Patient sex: F
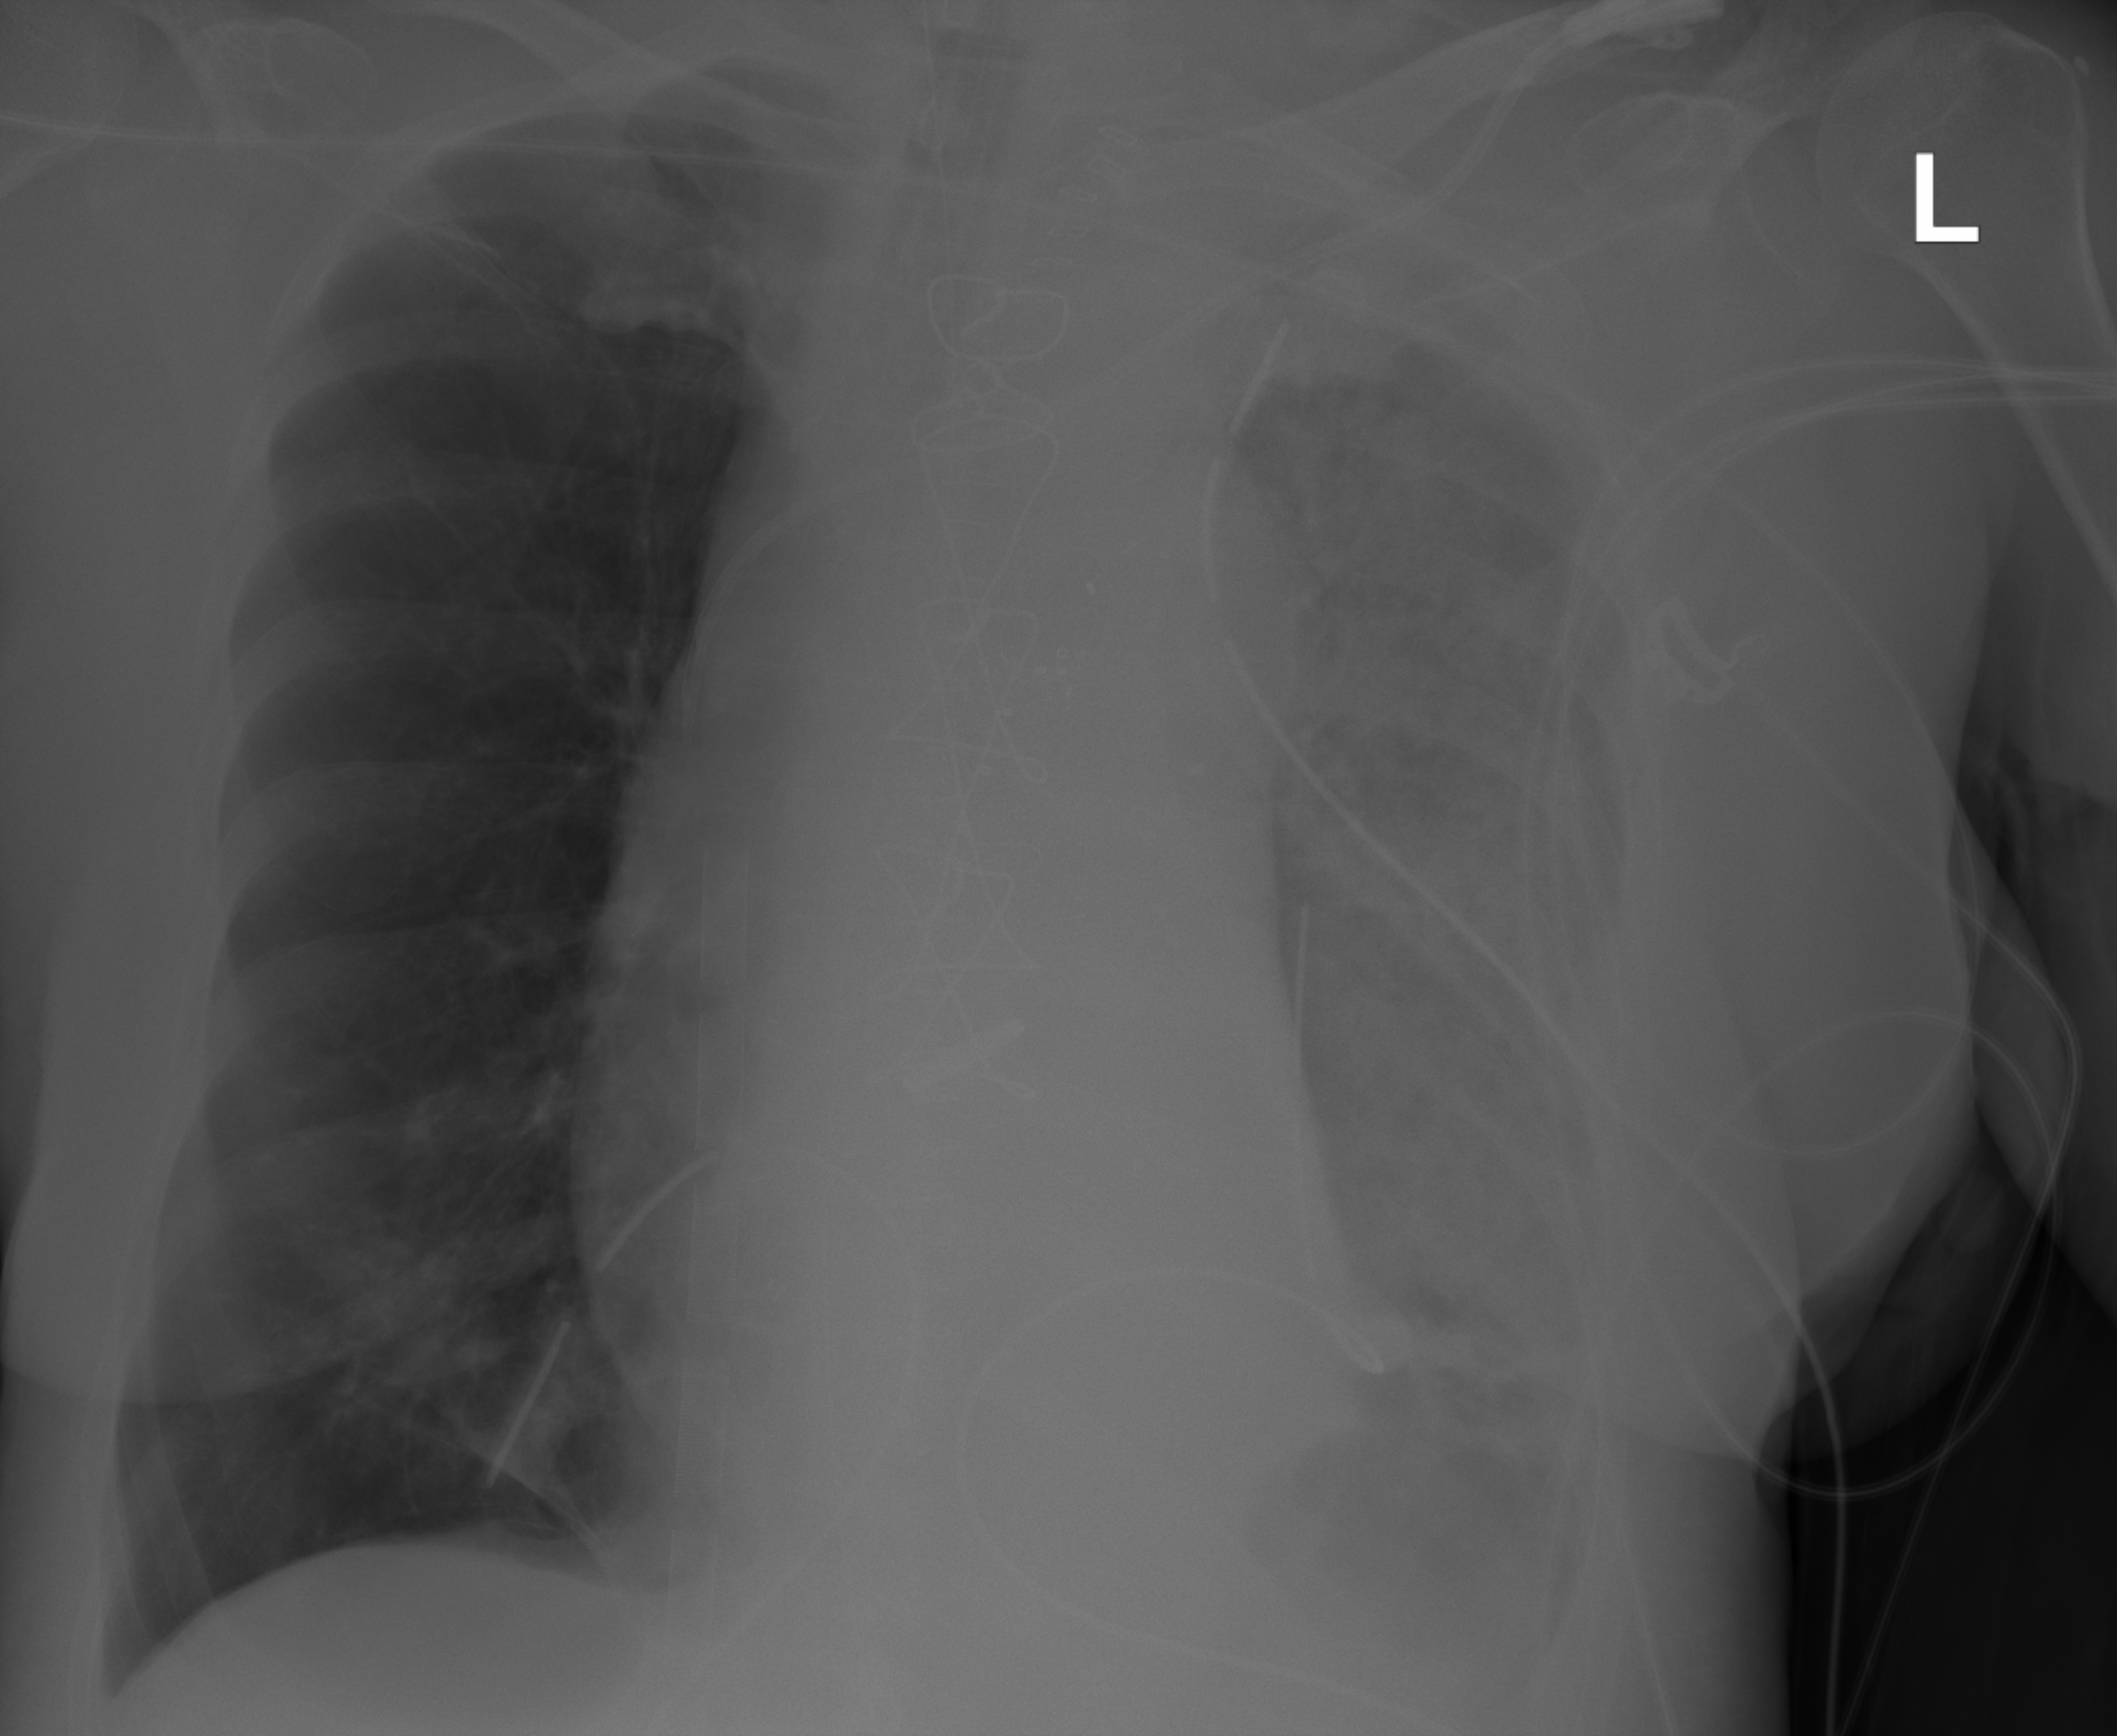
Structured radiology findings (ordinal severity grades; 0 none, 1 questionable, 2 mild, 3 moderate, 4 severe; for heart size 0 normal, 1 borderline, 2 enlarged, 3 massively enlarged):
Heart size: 1
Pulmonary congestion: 0
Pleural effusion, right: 0
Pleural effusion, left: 3
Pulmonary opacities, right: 0
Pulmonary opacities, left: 3
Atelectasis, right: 0
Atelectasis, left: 3